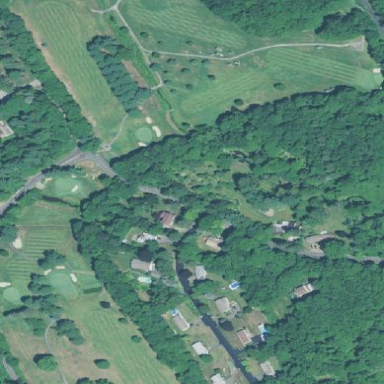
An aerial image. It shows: Golf course surrounded by greenery.